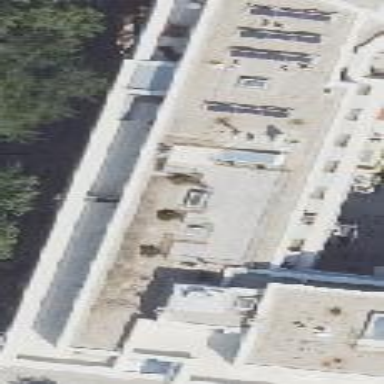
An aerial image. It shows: Commercial building.